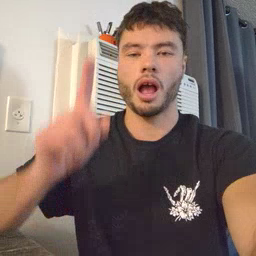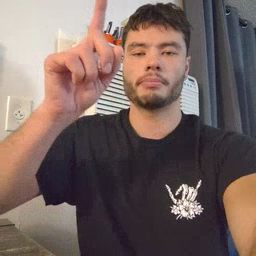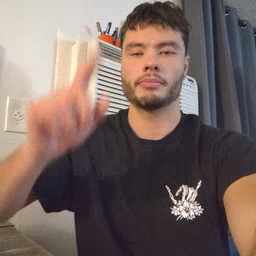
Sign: up